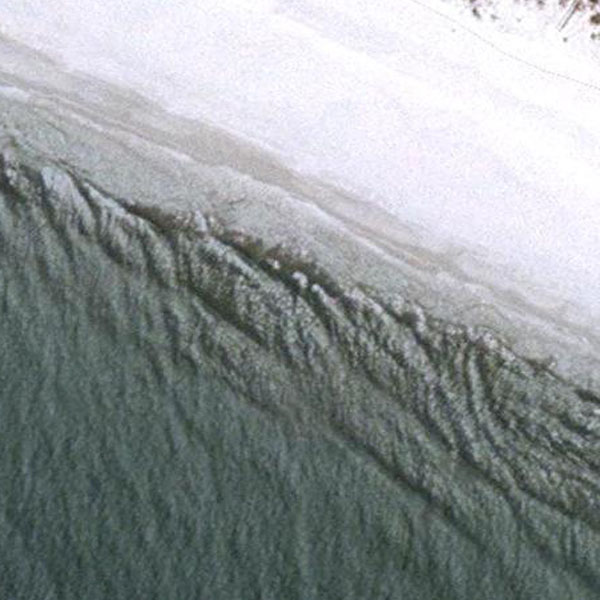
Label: Beach